Question: I made an application that uses a 'ListAdapter' to display some items. In my 'getView' method I use 'LinearLayout#setPadding()' to define the indention of each view depending of some object specific states.
This worked fine in Android 1.5. Last week I decided to move to 1.6 since it's better suitable for different screen sizes. It all worked fine, but the 'ListAdapter' looks really weird now. The padding isn't working correctly anymore.
Does anybody know if there is a difference in the 'ListAdapter' or 'setPadding' implementation between Android 1.5 and Android 1.6?
===EDIT: Code added===
'''
@Override
public View getView(int position, View convertView, ViewGroup parent) {
TextView text = (TextView) View.inflate(lexs, R.layout.law_list_book_view, null);
if (items.get(position) instanceof Chapter) {
LinearLayout chapterView = new LinearLayout(lexs);
chapterView.setOrientation(LinearLayout.HORIZONTAL);
chapterView.setGravity(Gravity.CENTER);
ImageView img = new ImageView(lexs);
img.setPadding(0, 0, 5, 0);
chapterView.addView(img);
chapterView.addView(text);
text.setTextColor(Color.BLACK);
text.setText((CharSequence) items.get(position).getName() + ": " + ((Chapter) items.get(position)).getTitle());
text.setMinWidth(320);
switch (((Chapter) items.get(position)).getLevel()) {
case 0:
text.setTextColor(Color.rgb(0, 0, 0));
break;
case 1:
text.setTextColor(Color.rgb(50, 50, 50));
chapterView.setPadding(10, 0, 0, 0);
break;
case 2:
text.setTextColor(Color.rgb(100, 100, 100));
chapterView.setPadding(20, 0, 0, 0);
break;
case 3:
text.setTextColor(Color.rgb(150, 150, 150));
chapterView.setPadding(30, 0, 0, 0);
break;
case 4:
text.setTextColor(Color.rgb(175, 175, 175));
chapterView.setPadding(40, 0, 0, 0);
break;
default:
text.setTextColor(Color.rgb(200, 200, 200));
chapterView.setPadding(50, 0, 0, 0);
break;
}
if (((Chapter) items.get(position)).isExpanded()) {
img.setImageResource(R.drawable.minus);
} else {
img.setImageResource(R.drawable.plus);
}
if (((Chapter) items.get(position)).isSearched()) {
text.setBackgroundColor(Color.MAGENTA);
}
text.setTextSize(15);
return chapterView;
} else {
LinearLayout paragraphView = new LinearLayout(lexs);
paragraphView.setOrientation(LinearLayout.HORIZONTAL);
paragraphView.setGravity(Gravity.CENTER);
paragraphView.setPadding( (((Chapter) ((Paragraph) items.get(position)).getRoot()).getLevel() * 10) + 15 + 8 , 0, 0, 0);
DisplayMetrics metrics = new DisplayMetrics();
lexs.getWindowManager().getDefaultDisplay().getMetrics(metrics);
ImageView paragraphImg = new ImageView(lexs);
paragraphImg.setImageResource(R.drawable.paragraph);
paragraphView.addView(paragraphImg);
LinearLayout textLayer = new LinearLayout(lexs);
textLayer.setGravity(Gravity.LEFT);
textLayer.setMinimumWidth(metrics.widthPixels / 2);
text.setTextColor(Color.BLACK);
textLayer.addView(text);
textLayer.setOnClickListener(new BookViewOnClickListener(position));
paragraphView.addView(textLayer);
text.setText("Artikel " + (CharSequence) items.get(position).getName());
LinearLayout buttonLayer = new LinearLayout(lexs);
buttonLayer.setGravity(Gravity.RIGHT);
ImageButton mark = new ImageButton(lexs);
if (WorkspaceView.createView(lexs).isFavorite((Paragraph) items.get(position))) {
mark.setBackgroundResource(R.drawable.article_not_favorite);
} else {
mark.setBackgroundResource(R.drawable.article_favorit);
}
mark.setOnClickListener(new BookViewOnClickListener(position));
buttonLayer.addView(mark);
buttonLayer.setPadding(0, 0, 10, 0);
buttonLayer.setMinimumWidth(metrics.widthPixels / 2);
paragraphView.addView(buttonLayer);
text.setTextSize(15);
if (((Paragraph) items.elementAt(position)).isSearched()) {
text.setBackgroundColor(Color.RED);
}
return paragraphView;
}
}
'''
===EDIT 2: Screenshot added===

I know that this elements of the list are all level 0 elements and should therefore have no padding (I used logcat to verify the level of the elements. they are all 0). the level of the elements i use in the switch case to check the padding (see code)
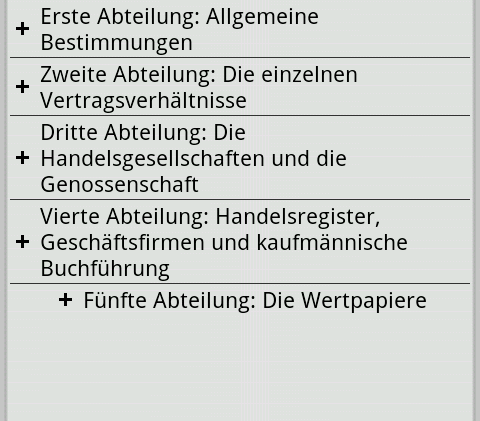
Answer: You have the <URL> to check that but honestly I don't think it's a SDK issue. Try posting your code so we can reproduce.
EDIT:
Screenshot after trying to reproduce the issue:

This looks good, what's your issue again?